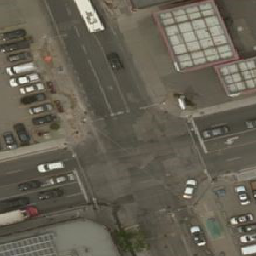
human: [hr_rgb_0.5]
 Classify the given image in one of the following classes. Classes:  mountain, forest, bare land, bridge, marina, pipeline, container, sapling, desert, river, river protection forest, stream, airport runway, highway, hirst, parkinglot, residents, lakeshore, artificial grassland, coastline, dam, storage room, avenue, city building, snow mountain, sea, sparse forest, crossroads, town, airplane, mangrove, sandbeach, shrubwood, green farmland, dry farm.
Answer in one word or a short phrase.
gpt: crossroads